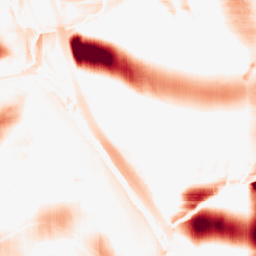
Category: morphological
Decomposition family: morphological_square
Decomposition parameters: operation: opening
size: 50
Upsampling method: quintic
Upsampling parameters: scale: 8
Upsampling scale: 8